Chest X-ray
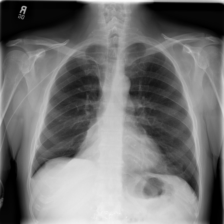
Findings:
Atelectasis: positive
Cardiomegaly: negative
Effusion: negative
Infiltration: negative
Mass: negative
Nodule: negative
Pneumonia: negative
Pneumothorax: negative
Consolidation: negative
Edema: negative
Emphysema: negative
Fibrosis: negative
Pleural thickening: negative
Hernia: negative